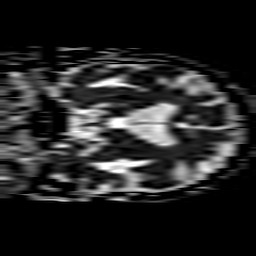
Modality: ADC
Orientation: coronal
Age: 82
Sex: male
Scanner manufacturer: philips
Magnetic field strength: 3 T
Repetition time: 3.334 s
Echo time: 0.076 s